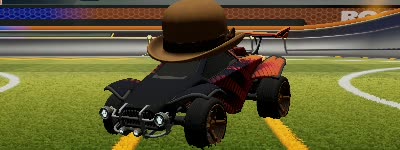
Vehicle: octane